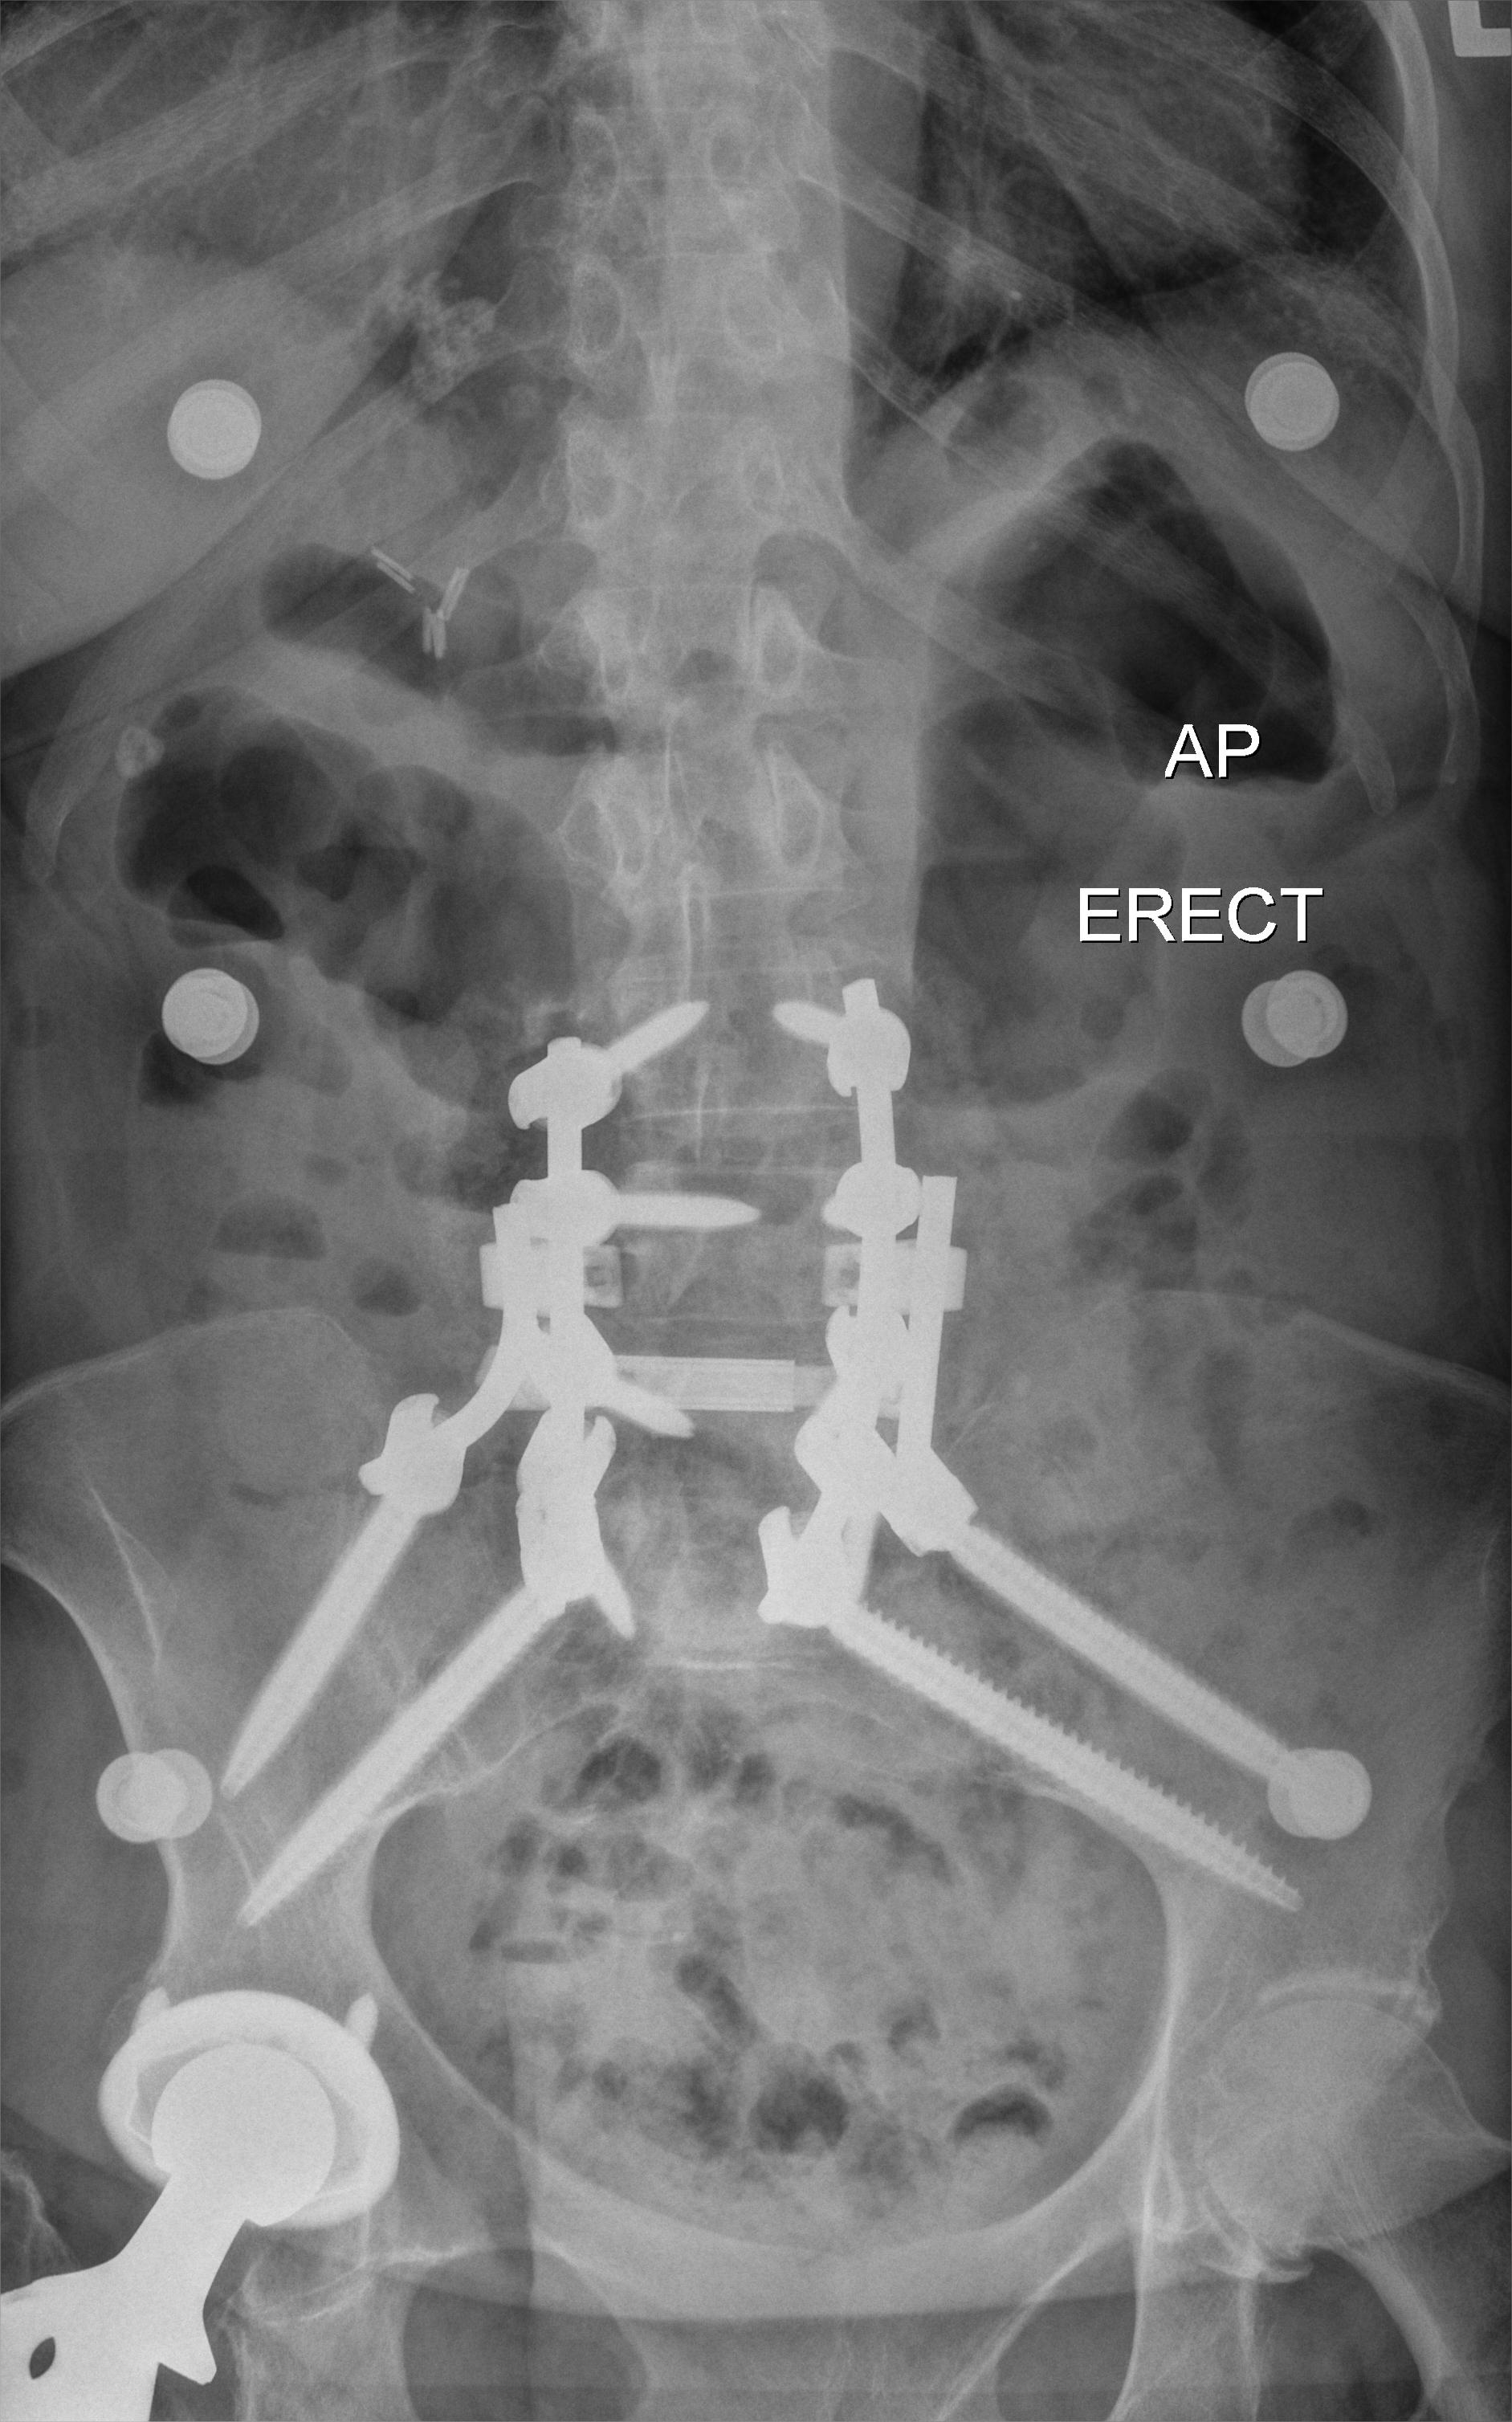
View: AP
Implant manufacturer: Styker everest (K2M)